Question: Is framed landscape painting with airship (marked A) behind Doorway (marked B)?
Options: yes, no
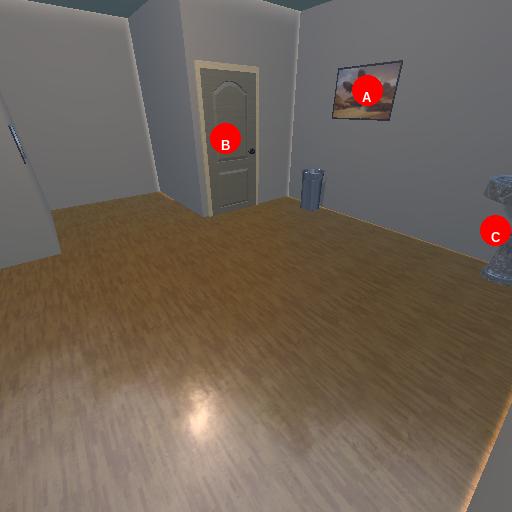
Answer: yes